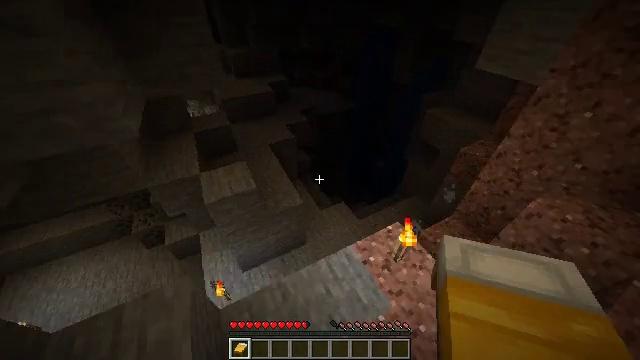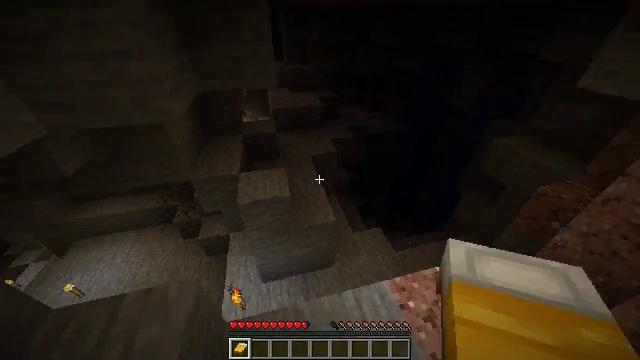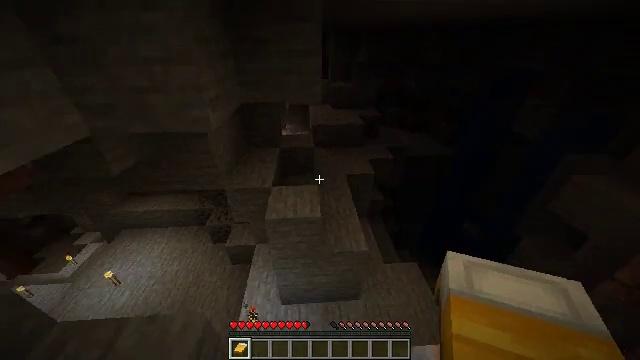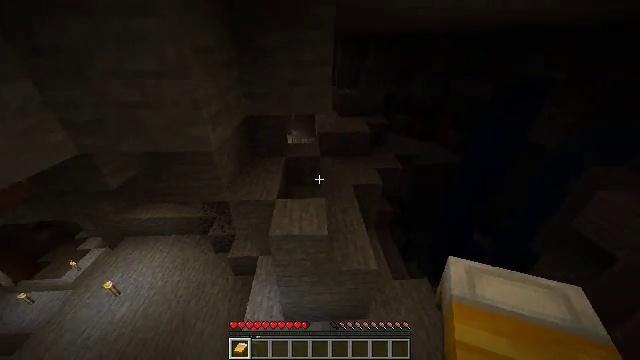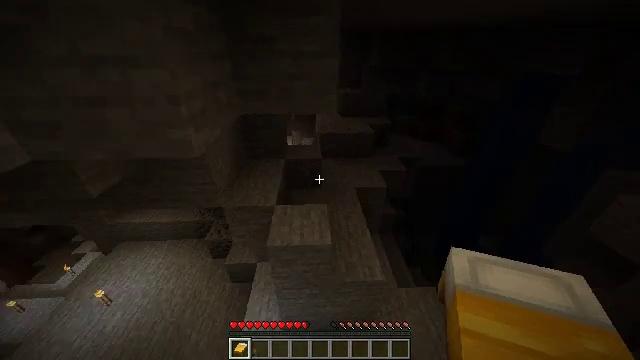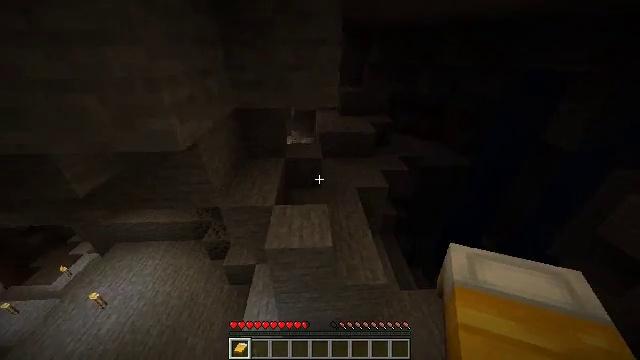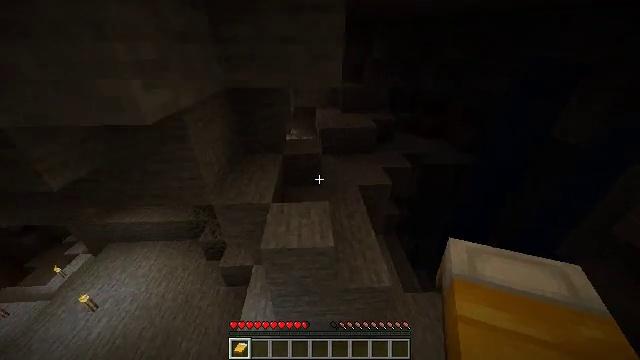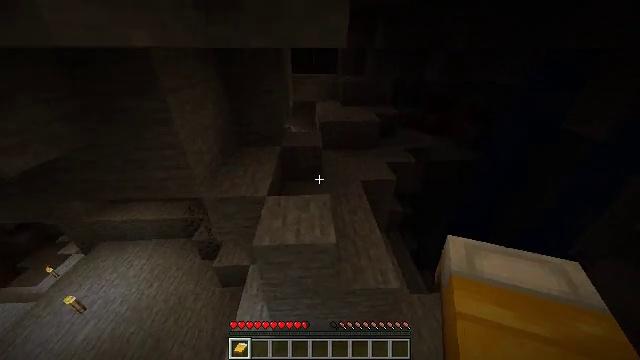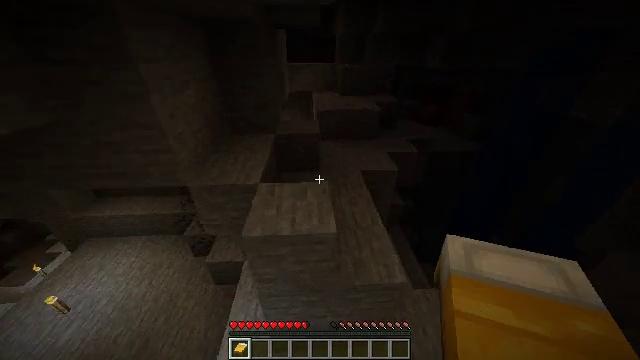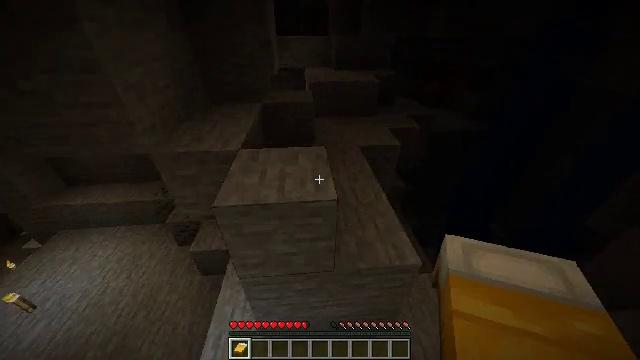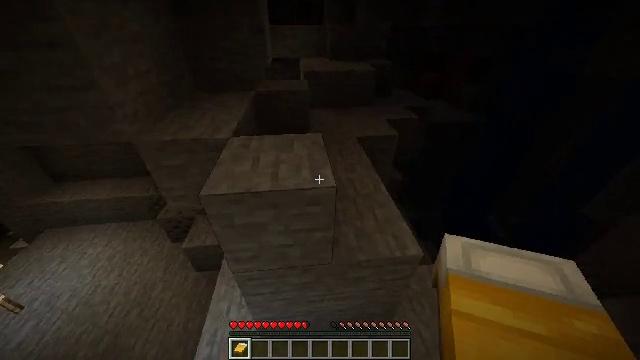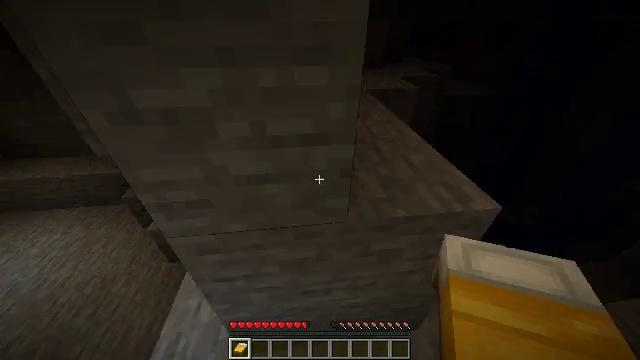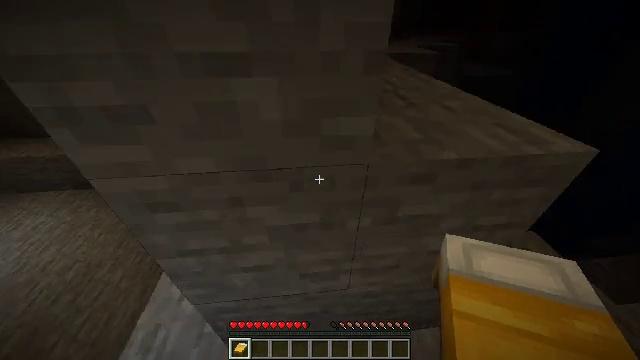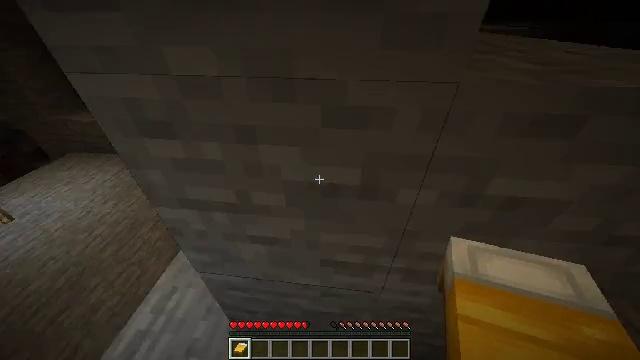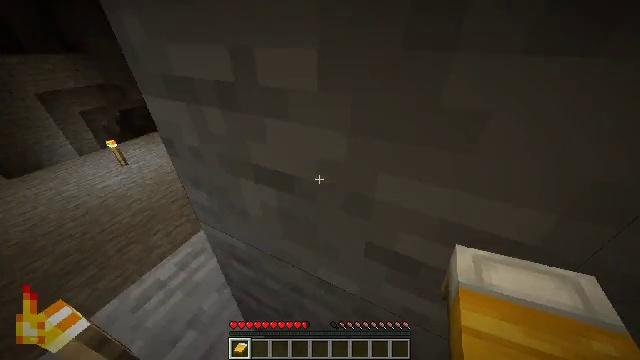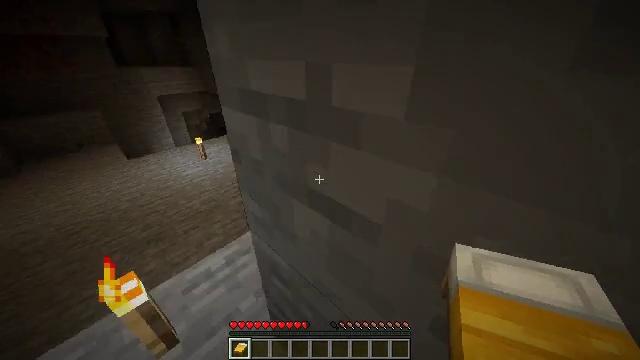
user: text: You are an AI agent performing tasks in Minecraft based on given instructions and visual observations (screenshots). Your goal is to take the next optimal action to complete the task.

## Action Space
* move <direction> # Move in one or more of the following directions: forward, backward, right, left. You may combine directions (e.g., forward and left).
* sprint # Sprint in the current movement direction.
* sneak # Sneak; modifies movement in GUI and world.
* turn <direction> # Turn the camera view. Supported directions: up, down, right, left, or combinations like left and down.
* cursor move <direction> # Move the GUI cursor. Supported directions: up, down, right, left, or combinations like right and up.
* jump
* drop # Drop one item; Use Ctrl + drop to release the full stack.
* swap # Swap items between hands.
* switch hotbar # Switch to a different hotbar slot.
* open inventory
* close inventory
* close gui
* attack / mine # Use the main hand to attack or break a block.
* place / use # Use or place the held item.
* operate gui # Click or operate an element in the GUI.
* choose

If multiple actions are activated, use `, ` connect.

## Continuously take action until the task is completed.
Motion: motion action
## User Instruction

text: Hunt mobs.
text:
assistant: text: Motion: move forward and move left, sprint, turn left and up
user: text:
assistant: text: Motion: move forward and move left, sprint, turn left and up
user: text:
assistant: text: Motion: move forward, sprint, turn left and up
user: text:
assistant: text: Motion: move forward, sprint
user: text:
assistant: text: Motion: move forward, sprint
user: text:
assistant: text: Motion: move forward, sprint
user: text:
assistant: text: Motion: move forward, sprint
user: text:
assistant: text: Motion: move forward, sprint, jump
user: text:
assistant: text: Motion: move forward, sprint, turn right and down, jump
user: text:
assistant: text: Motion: move forward, sprint, turn right and down, jump
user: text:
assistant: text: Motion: move forward, sprint, jump
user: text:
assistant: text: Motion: move forward, sprint, turn left and down, jump
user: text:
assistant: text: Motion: move forward, sprint, turn left, jump
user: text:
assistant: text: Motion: move forward, sprint, turn left and up
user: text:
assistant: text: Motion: move forward and move right, sprint, turn left and up
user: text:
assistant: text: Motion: move forward and move right, sprint, turn left and up
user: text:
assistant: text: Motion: move forward and move right, sprint, turn left
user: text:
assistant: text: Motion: move forward and move right, sprint
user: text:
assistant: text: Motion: move forward and move left, sprint
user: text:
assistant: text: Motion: move forward and move left, sprint
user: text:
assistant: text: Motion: move forward and move left, sprint
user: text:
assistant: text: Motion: move forward and move left, sprint
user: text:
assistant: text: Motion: move forward and move left, sprint
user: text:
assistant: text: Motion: move forward and move left, sprint, turn right
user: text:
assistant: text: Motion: move forward, sprint
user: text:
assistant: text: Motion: move forward, sprint
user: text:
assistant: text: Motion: move forward, sprint
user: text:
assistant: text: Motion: move forward, sprint, turn left and down
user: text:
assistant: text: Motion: move forward, sprint, turn left and down
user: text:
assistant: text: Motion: move forward, sprint, turn left